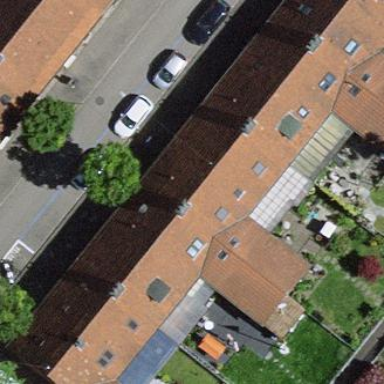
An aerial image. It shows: Terrace building.